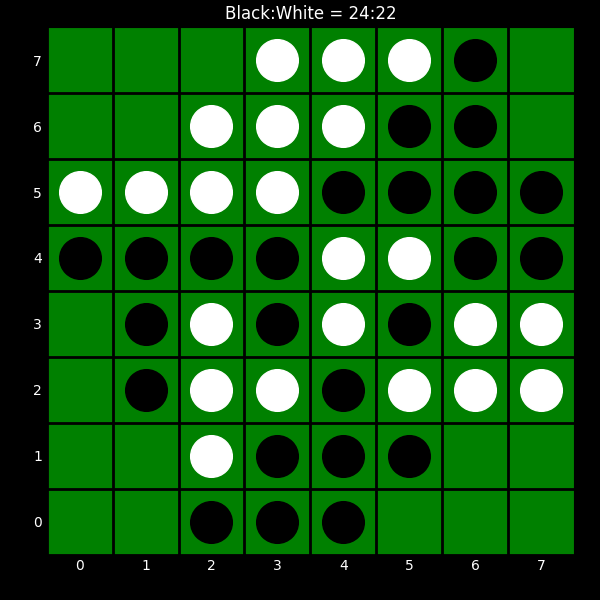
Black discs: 24
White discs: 22